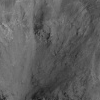
Atmospheric dust classification: not_dusty